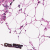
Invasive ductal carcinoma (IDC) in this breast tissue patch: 0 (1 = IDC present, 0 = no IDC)